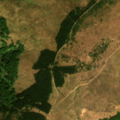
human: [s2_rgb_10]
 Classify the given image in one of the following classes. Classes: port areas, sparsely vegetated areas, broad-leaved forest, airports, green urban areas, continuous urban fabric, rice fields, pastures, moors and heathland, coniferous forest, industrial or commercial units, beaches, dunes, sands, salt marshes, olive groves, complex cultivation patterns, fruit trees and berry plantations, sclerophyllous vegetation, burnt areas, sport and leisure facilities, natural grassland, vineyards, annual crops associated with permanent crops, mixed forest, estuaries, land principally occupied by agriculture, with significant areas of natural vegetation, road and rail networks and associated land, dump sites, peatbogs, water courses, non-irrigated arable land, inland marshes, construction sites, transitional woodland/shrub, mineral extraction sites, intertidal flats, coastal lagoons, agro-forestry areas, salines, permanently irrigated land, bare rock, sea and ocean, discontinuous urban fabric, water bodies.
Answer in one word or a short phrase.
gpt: broad-leaved forest, coniferous forest, natural grassland